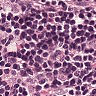
Metastatic tissue present: no